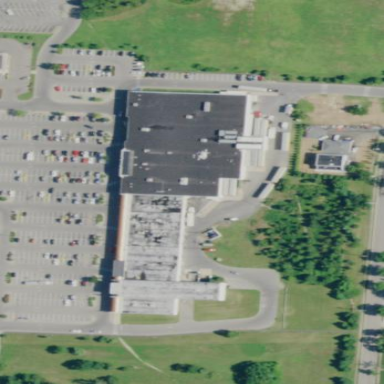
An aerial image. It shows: Retail building.